【题型】选择题　【知识点】立体几何　【难度】medium
“蝠”与“福”发音相同，在中国文化中，蝙蝠图案经常寓意福气临门.某商家设计的折叠储物凳是正三棱台形状，如图，其侧面展开图形似蝙蝠.每个侧面梯形的上底长为$\sqrt{3}$分米，下底长为$2\sqrt{3}$分米，梯形的腰长为$\sqrt{13}$分米，忽略储物凳的表面厚度，则该正三棱台储物凳的储物容积为（  ）

\noindent A. $\dfrac{7\sqrt{3}}{2}$立方分米 \qquad B. $7\sqrt{3}$立方分米 \qquad C. $7$立方分米 \qquad D. $\dfrac{21}{2}$立方分米
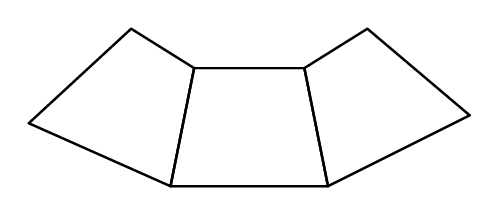
【解答】
\noindent 【答案】D

\vspace{5pt}
\noindent 【分析】设$O$为底面$\triangle ABC$的中心，连接$OP,OA$，先求出$PA$，再利用勾股定理求出$OP$，即可求出棱台的高，再根据台体的体积公式即可得解.

\vspace{5pt}
\noindent 【详解】如图，在正三棱台$ABC-A_1B_1C_1$中，$AB=2\sqrt{3},A_1B_1=\sqrt{3},AA_1=\sqrt{13}$，

\noindent 将棱台补全为正三棱锥$P-ABC$，

\noindent 设$O$为底面$\triangle ABC$的中心，连接$OP,OA$，则$OP \perp$平面$ABC$，

\noindent 而$OA \subset$平面$ABC$，所以$OP \perp OA$，

\noindent 因为$\dfrac{A_1B_1}{AB}=\dfrac{1}{2}$，所以$PA=2PA_1=2\sqrt{13}$，

\noindent $OA=\dfrac{2}{3}AB\sin60^\circ=2$，

\noindent 所以$OP=\sqrt{PA^2-OA^2}=\sqrt{52-4}=4\sqrt{3}$，

\noindent 则正三棱台$ABC-A_1B_1C_1$的高$h=\dfrac{1}{2}OP=2\sqrt{3}$，

\noindent 该正三棱台的上底面面积$S_1=\dfrac{1}{2}\times\sqrt{3}\times\sqrt{3}\times\sin60^\circ=\dfrac{3\sqrt{3}}{4}$，

\noindent 下底面面积$S_2=\dfrac{1}{2}\times2\sqrt{3}\times2\sqrt{3}\times\sin60^\circ=3\sqrt{3}$，

\noindent 所以该正三棱台储物凳的储物容积
\[
V=\dfrac{1}{3}\left(S_1+\sqrt{S_1S_2}+S_2\right)h=\dfrac{1}{3}\left(\dfrac{3\sqrt{3}}{4}+\sqrt{\dfrac{3\sqrt{3}}{4}\times3\sqrt{3}}+3\sqrt{3}\right)\times2\sqrt{3}=\dfrac{21}{2}.
\]

\noindent 故选：D.
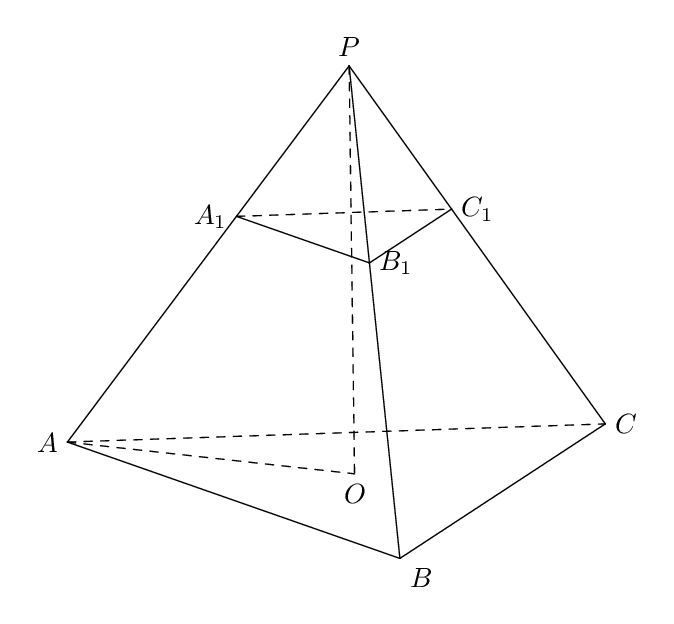